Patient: sex M, age 51
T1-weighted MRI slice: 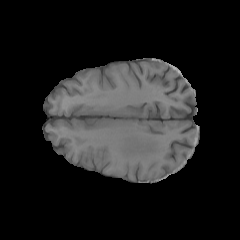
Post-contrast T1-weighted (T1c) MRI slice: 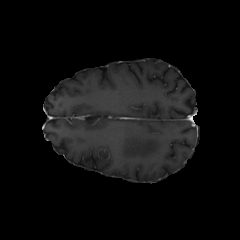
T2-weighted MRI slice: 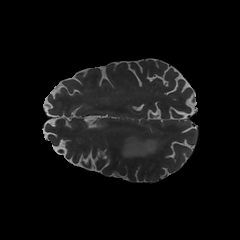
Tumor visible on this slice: yes
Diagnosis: Glioblastoma, IDH-wildtype
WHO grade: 4